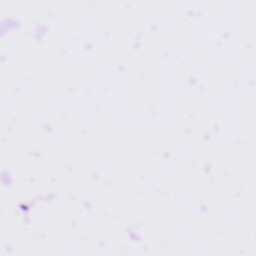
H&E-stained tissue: Tonsil